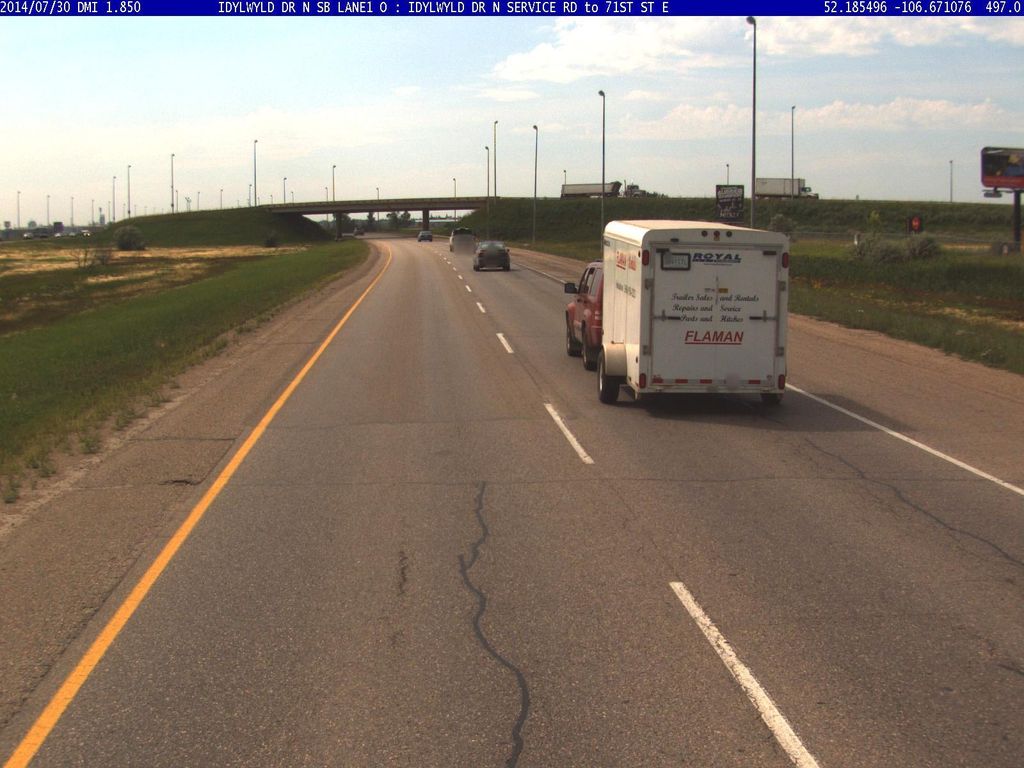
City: saskatoon